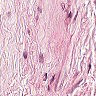
Metastatic tissue present: no